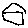
Label: house